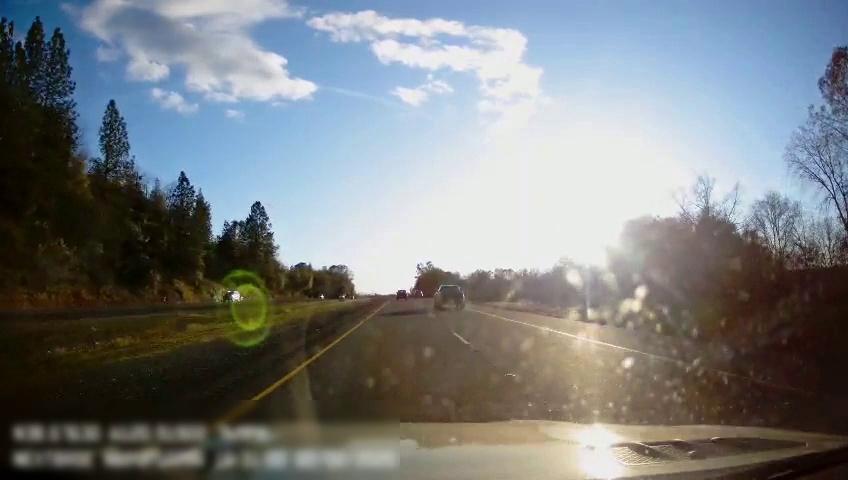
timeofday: Day
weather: Sunny
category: Drivable Space
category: Drivable Space
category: Vehicles | Car
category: Vehicles | Truck
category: Vehicles | SUV
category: Vehicles | SUV
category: Lanes | Current Lane
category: Lanes | Current Lane
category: Lanes | Alternate Lane